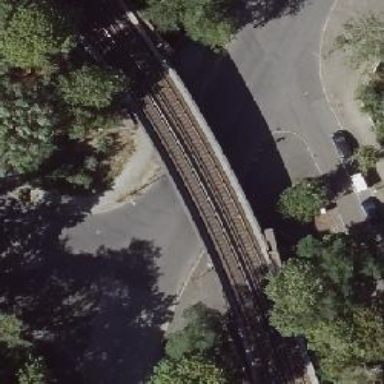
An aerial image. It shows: Bridge with electrified rail on top for trains.